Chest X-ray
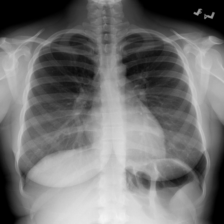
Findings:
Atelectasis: negative
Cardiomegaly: negative
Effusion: negative
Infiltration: negative
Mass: negative
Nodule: negative
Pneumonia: negative
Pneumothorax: negative
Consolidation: negative
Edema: negative
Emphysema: negative
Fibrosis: negative
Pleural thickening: negative
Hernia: negative